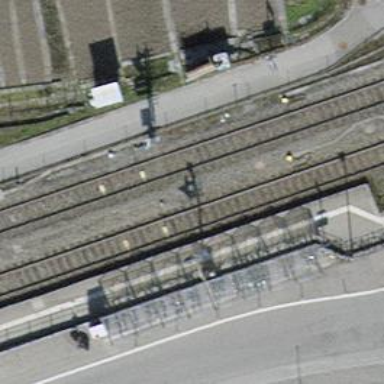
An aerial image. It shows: Railway signal.